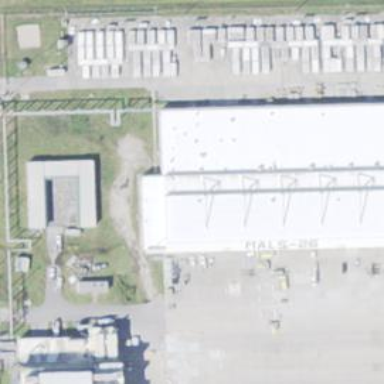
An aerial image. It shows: Hangar at the airport.